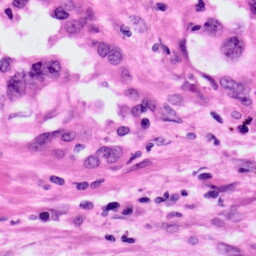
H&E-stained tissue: Lung